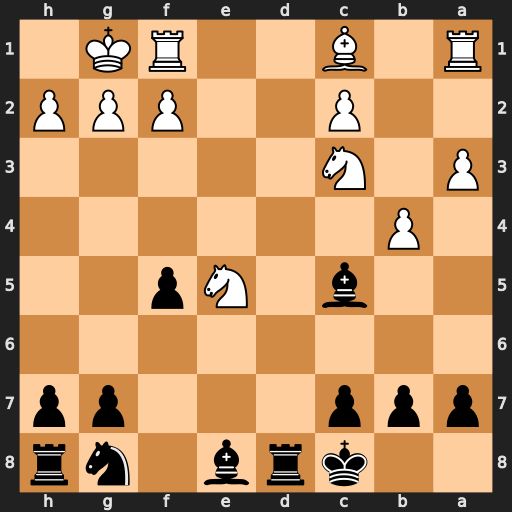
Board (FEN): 2krb1nr/ppp3pp/8/2b1Np2/1P6/P1N5/2P2PPP/R1B2RK1
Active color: b
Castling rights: -
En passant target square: -
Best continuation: Bd4 Bb2 Bxe5